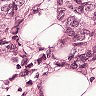
Metastatic tissue present: yes